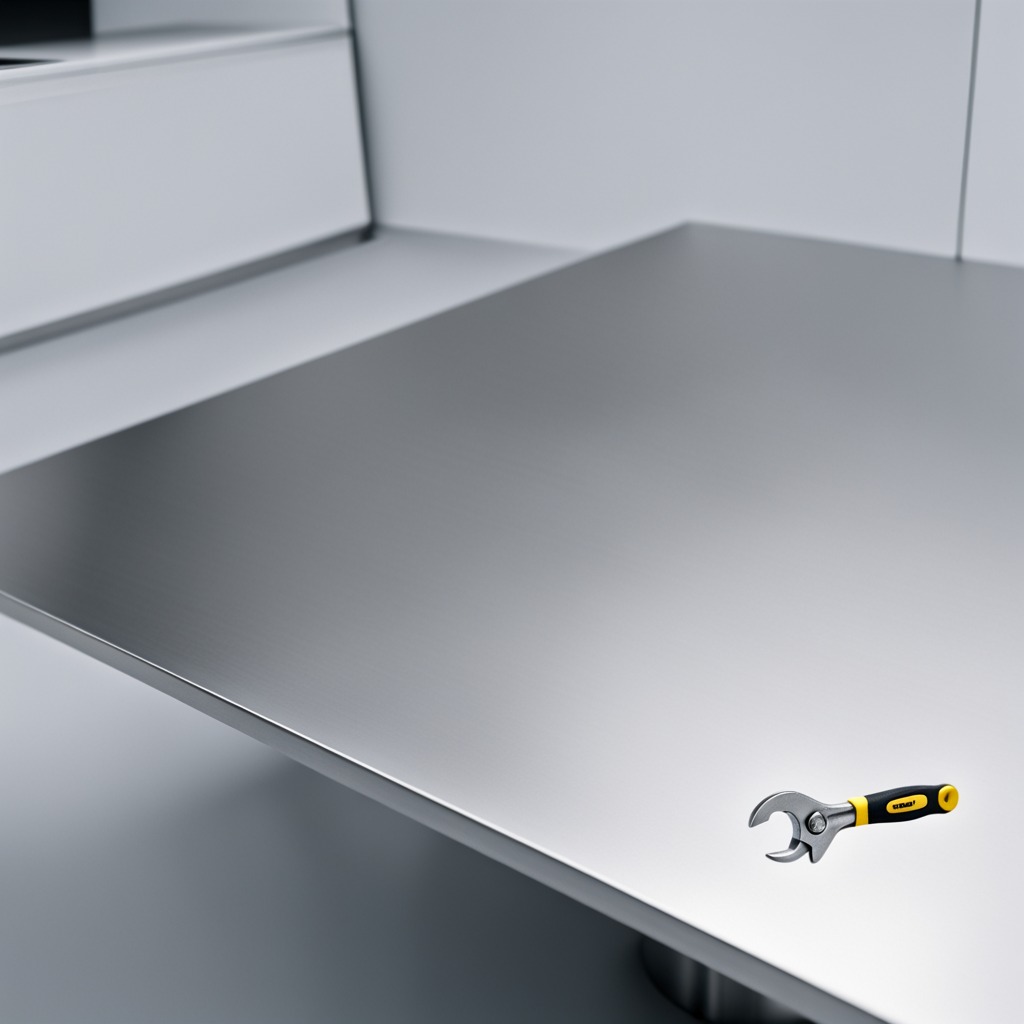
An wrench is lying on the stainless steel table in a high-end prototyping lab.